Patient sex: M
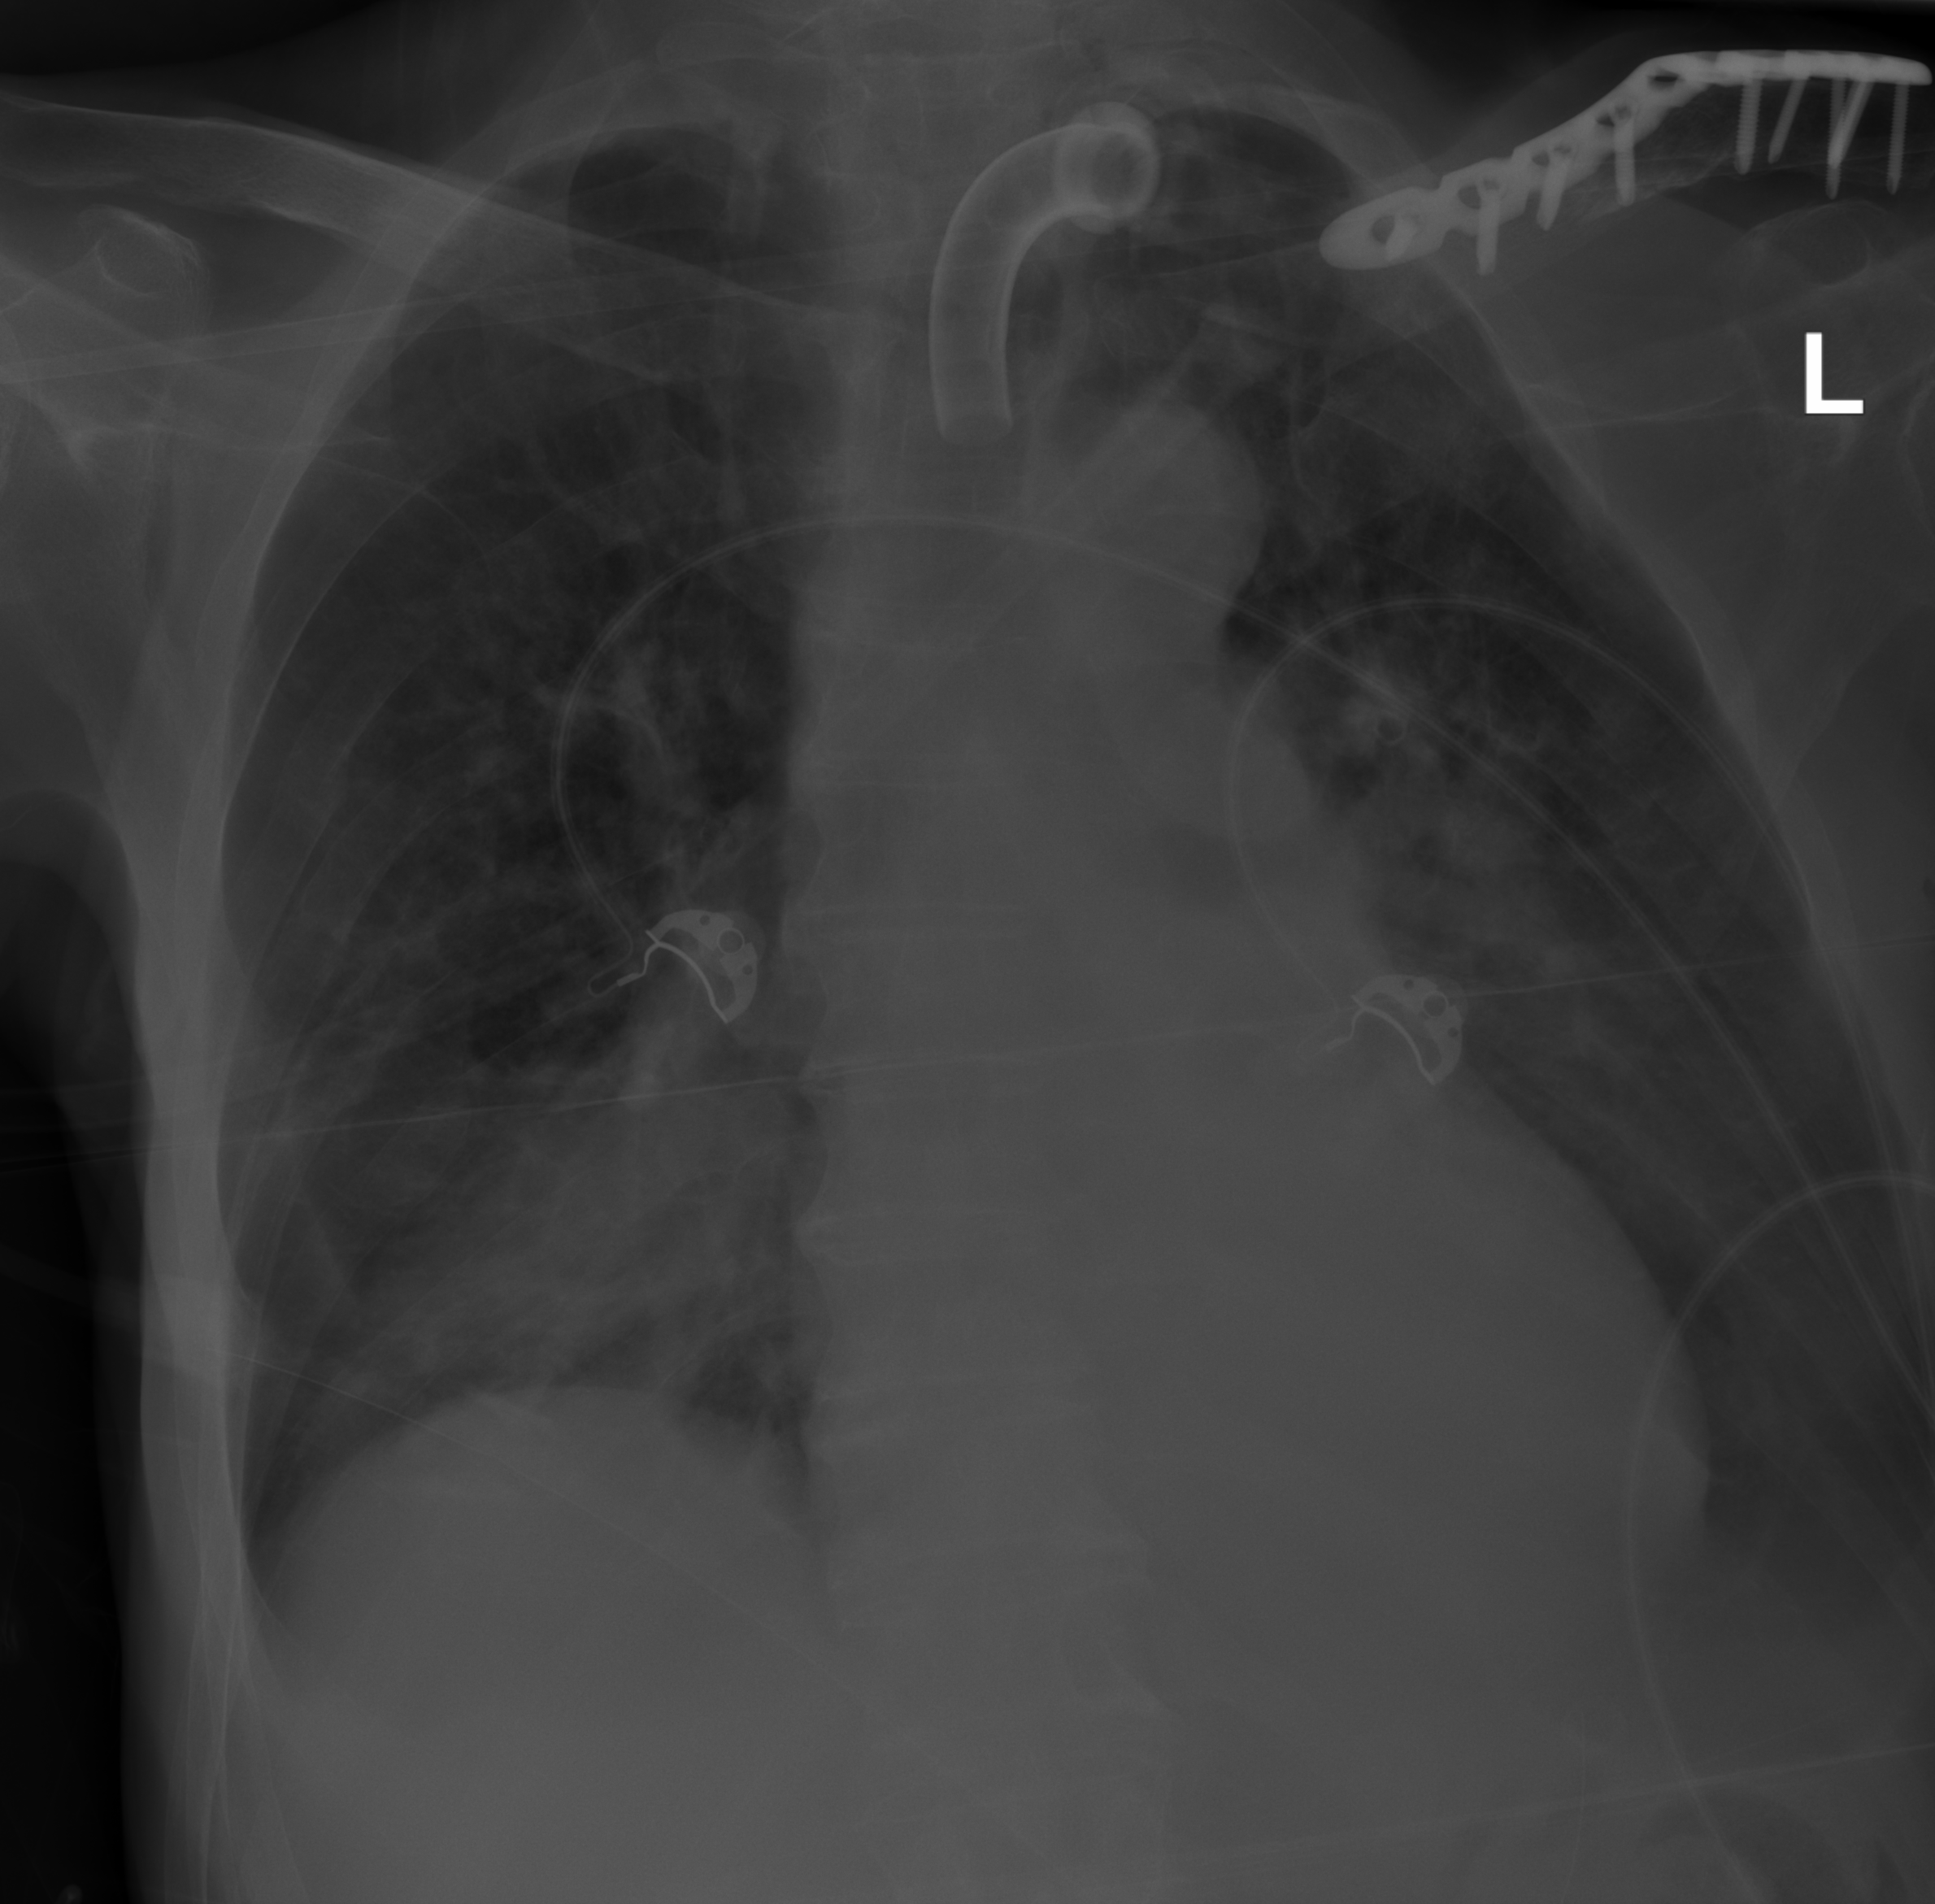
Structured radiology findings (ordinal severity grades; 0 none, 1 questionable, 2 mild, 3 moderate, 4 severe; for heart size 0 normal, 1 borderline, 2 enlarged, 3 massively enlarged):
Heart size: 0
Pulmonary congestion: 0
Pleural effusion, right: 0
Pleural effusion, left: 3
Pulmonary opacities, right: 3
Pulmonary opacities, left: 3
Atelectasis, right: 2
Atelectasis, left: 2